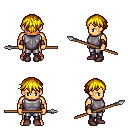
a pixel art fantasy rpg character, male body template, human, tanned skin, steel chest armor, metal pants, blonde short bangs hairstyle, leather bracers, maroon shoes, spear, four views (front, back, left, right), 2x2 character sprite sheet, small pixel art, hard edges, no anti-aliasing